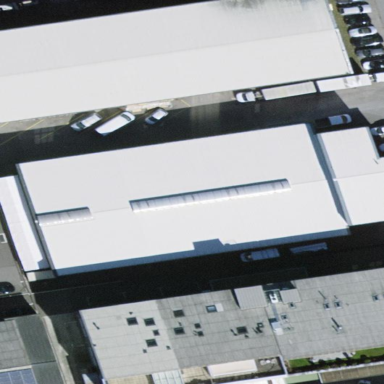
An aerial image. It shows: Commercial building.